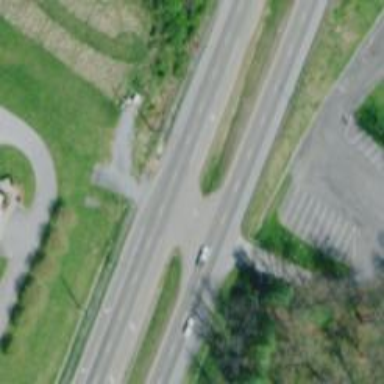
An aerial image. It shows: Trunk link highway.